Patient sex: F
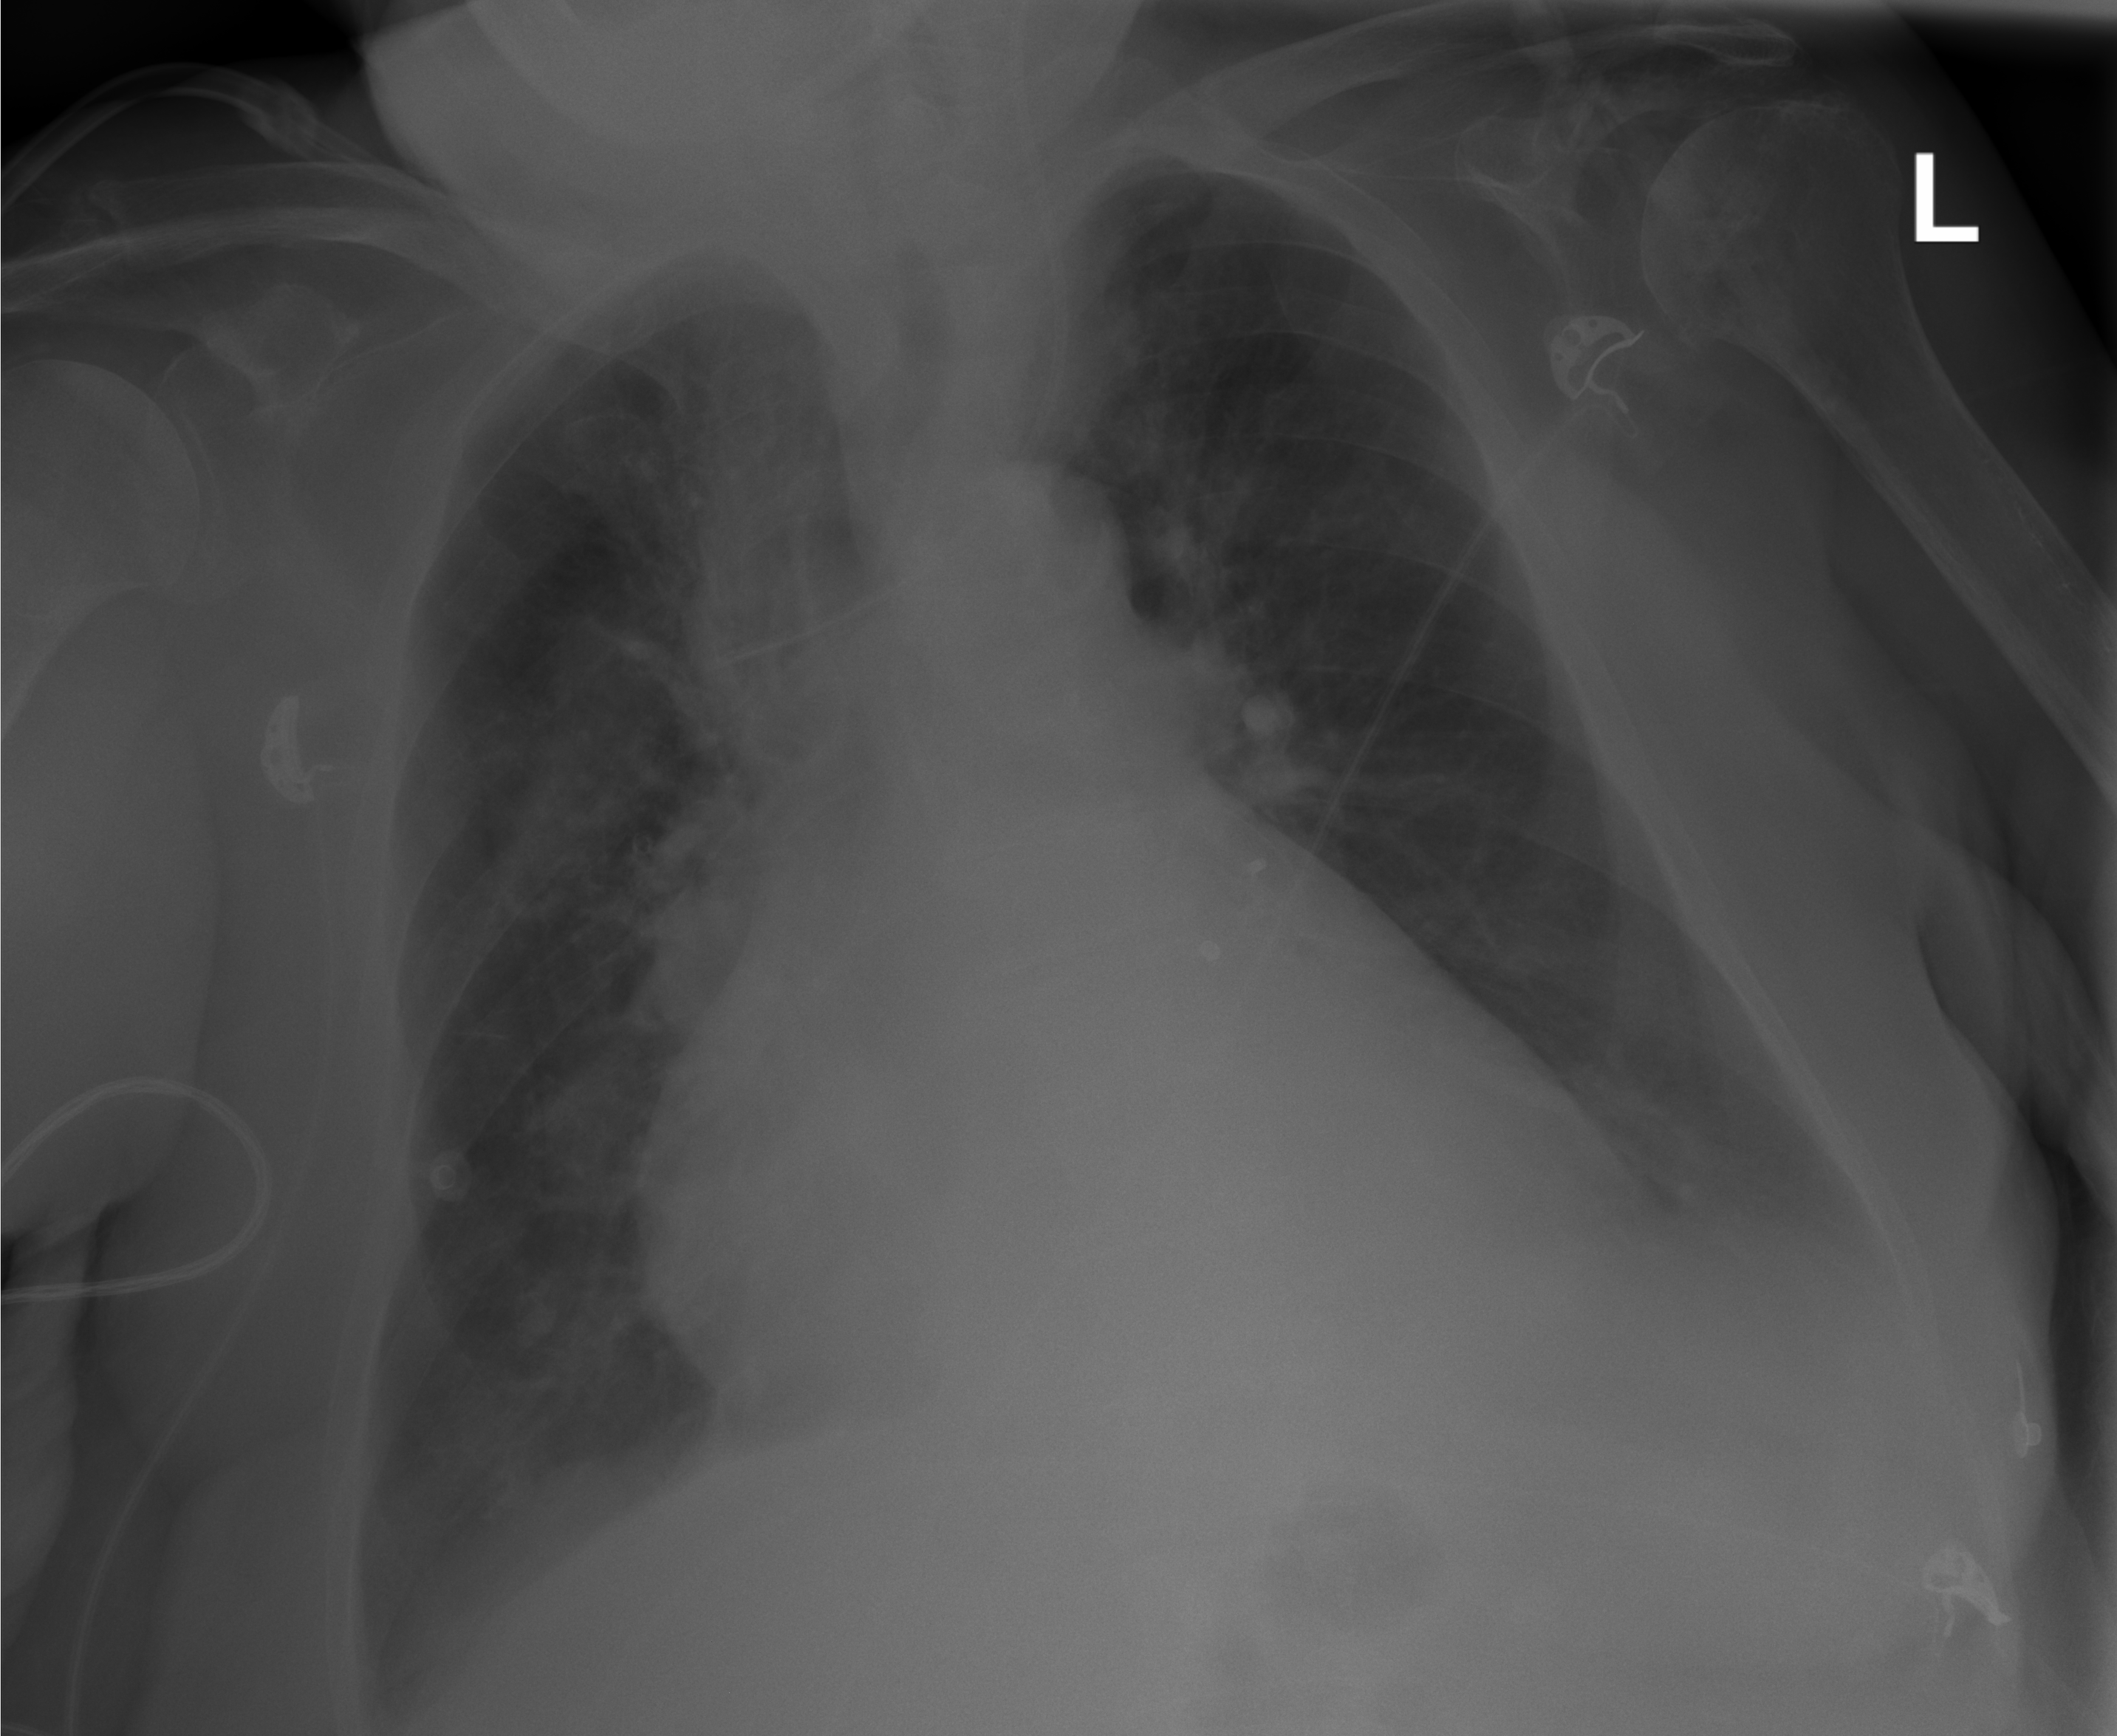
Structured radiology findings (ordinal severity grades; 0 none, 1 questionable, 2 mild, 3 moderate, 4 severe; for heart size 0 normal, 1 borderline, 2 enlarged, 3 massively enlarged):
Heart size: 0
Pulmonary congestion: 0
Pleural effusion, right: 0
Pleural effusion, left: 2
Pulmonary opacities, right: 0
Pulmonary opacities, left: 0
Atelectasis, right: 1
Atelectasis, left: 2